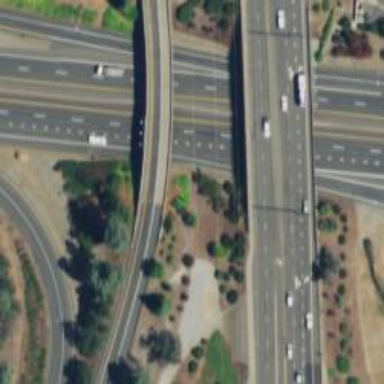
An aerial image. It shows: Motorway junction.